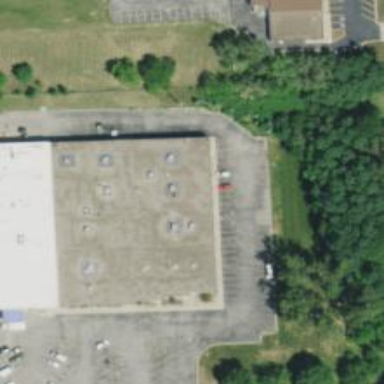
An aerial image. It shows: Retail building.